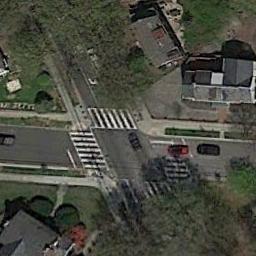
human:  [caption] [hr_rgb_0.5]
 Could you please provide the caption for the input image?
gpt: A tilted intersection with sparse traffic is between some buildings and green areas .

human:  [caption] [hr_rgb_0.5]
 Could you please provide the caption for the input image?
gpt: There are many buildings beside the intersection .

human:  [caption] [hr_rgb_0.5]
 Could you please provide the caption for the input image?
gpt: There are several moving vehicles on the slanted intersection of the intersection, And there are many buildings and some trees around the intersection .

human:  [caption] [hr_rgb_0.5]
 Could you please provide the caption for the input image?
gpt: The zebra crossing at the intersection is yellow .

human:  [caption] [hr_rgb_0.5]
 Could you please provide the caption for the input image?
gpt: There are some black buildings and green trees around the intersection .